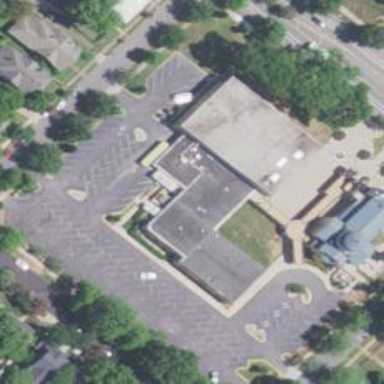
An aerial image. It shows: Beautiful church building.